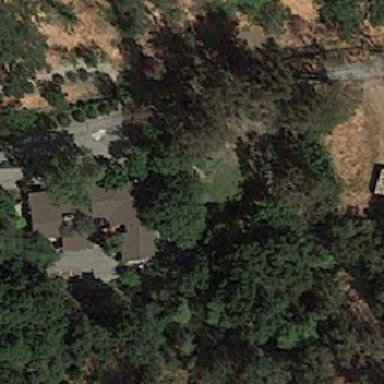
There were a lot of trees on the land .